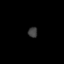
Tissue: lung
Cell type: Fibroblasts
Senescence score: 0.5629
Nuclear area (px): 92
Mean DAPI intensity: 63.674